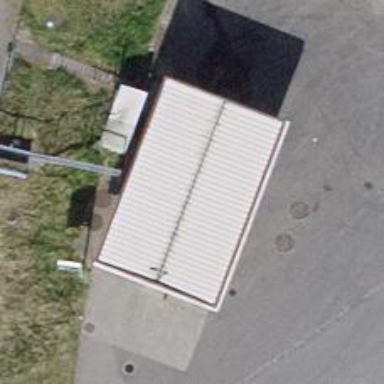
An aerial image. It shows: Fuel station.